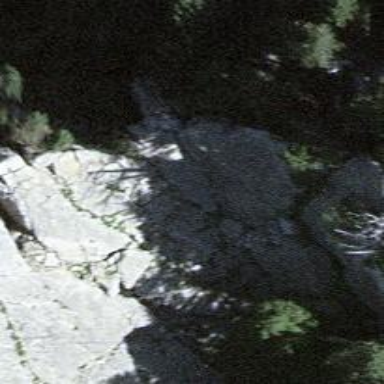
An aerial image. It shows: Cliff in nature.